Question: I want to add entries to my GridView starting at the top, but instead the first entry is registered at the bottom left. I have another piece of code in my project that adds entries to a GridView and the code is identical, and works how I want it to. I'm sure this is a simple fix, but I can't seem to figure out where the problem lies.

Here is my layout code for the form in the picture
'''
<?xml version="1.0" encoding="utf-8"?>
<RelativeLayout xmlns:android="http://schemas.android.com/apk/res/android"
android:layout_width="fill_parent"
android:layout_height="fill_parent"
android:orientation="vertical" >
<LinearLayout android:layout_width="fill_parent"
android:layout_height="wrap_content"
android:id="@+id/ll1"
android:layout_above="@+id/ll2"
>
<GridView
android:id="@+id/gvObjects"
android:layout_width="fill_parent"
android:layout_height="fill_parent"
android:numColumns="3"
android:horizontalSpacing="4dip"
android:gravity="center"
android:verticalSpacing="4dip"
android:padding="4dip"
android:stretchMode="columnWidth" >
</GridView>
</LinearLayout>
<LinearLayout
android:id="@+id/ll2"
android:layout_width="match_parent"
android:layout_height="match_parent"
android:layout_alignTop="@+id/btnDownloadObjects"
android:orientation="vertical" >
</LinearLayout>
<Button
android:id="@+id/btnDownloadObjects"
android:layout_width="wrap_content"
android:layout_height="wrap_content"
android:layout_alignParentBottom="true"
android:layout_alignParentLeft="true"
android:layout_alignParentRight="true"
android:text="Download Objects"
android:textSize="25sp" />
</RelativeLayout>
'''
The next piece of code is my ImageView that is added within the GridView as an entry
'''
<?xml version="1.0" encoding="utf-8"?>
<ImageView xmlns:android="http://schemas.android.com/apk/res/android"
android:id="@+id/ivObject"
android:layout_width="fill_parent"
android:layout_height="100dip"
android:adjustViewBounds="true"
android:contentDescription="@string/descr_image"
android:scaleType="centerInside" />
'''
The following method registers the ImageView as an adapter for my GridView
'''
private void populateGridView(){
GridView gv = (GridView) findViewById(R.id.gvObjects);
gv.setAdapter(new ImageAdapter());
gv.setOnItemClickListener(new OnItemClickListener() {
@Override
public void onItemClick(AdapterView<?> parent, View view, int position, long id) {
}
});
}
'''
Finally, here is my ImageAdapter class
'''
public class ImageAdapter extends BaseAdapter{
@Override
public View getView(int position, View convertView, ViewGroup parent) {
final ImageView imageView;
if (convertView == null) {
imageView = (ImageView) getLayoutInflater().inflate(R.layout.picture_list_object, parent, false);
} else {
imageView = (ImageView) convertView;
}
File picFile = new File(Global.hairFolder.get(position));
Uri picUri = Uri.fromFile(picFile);
System.out.println(picUri.toString());
imageLoader.displayImage(picUri.toString(), imageView, options);
return imageView;
}
@Override
public int getCount() {
// TODO Auto-generated method stub
return Global.hairFolder.size();
}
@Override
public Object getItem(int position) {
// TODO Auto-generated method stub
return null;
}
@Override
public long getItemId(int position) {
// TODO Auto-generated method stub
return position;
}
}
}
'''
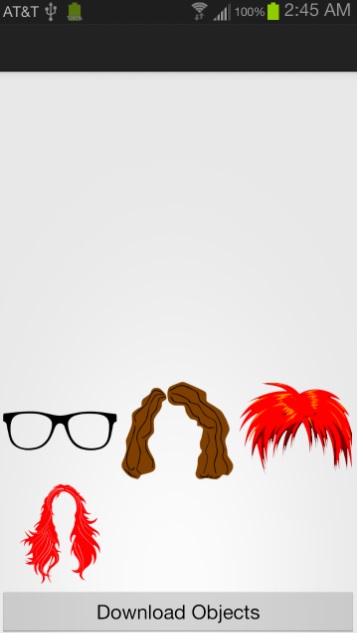
Answer: If I understood your problem correctly, it's the 'LinearLayout' parent of your 'GridView':
'''
<LinearLayout android:layout_width="fill_parent"
android:layout_height="wrap_content"
android:id="@+id/ll1"
android:layout_above="@+id/ll2"
>
'''
'wrap_content' + 'layout_above' make the 'LinearLayout' not take whole available vertical space and layout at the bottom.
Looks like you could remove 'll1' altogether and just put the 'GridView' in the parent 'RelativeLayout'. If you don't specify any special 'layout_...' positioning attributes, it will be placed at the top left corner.